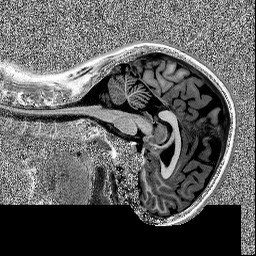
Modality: MP2RAGE
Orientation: sagittal
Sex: female